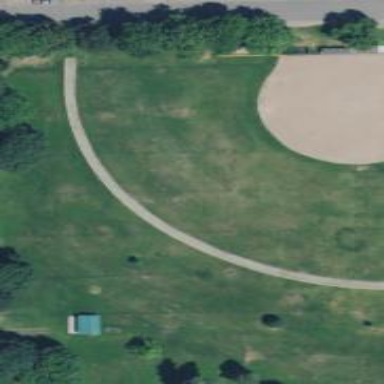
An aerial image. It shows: Recreation ground that serves as park and disc golf course.